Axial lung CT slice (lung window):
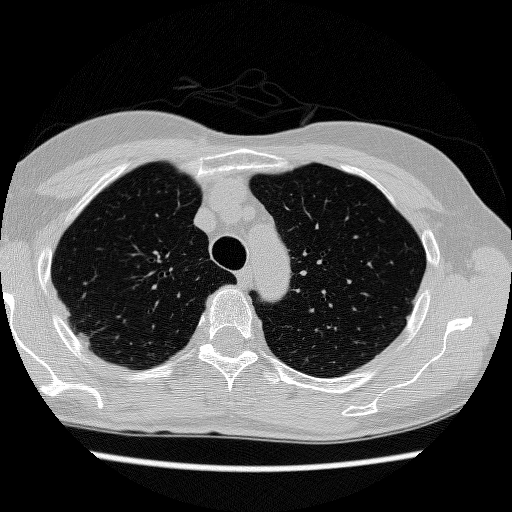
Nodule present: no